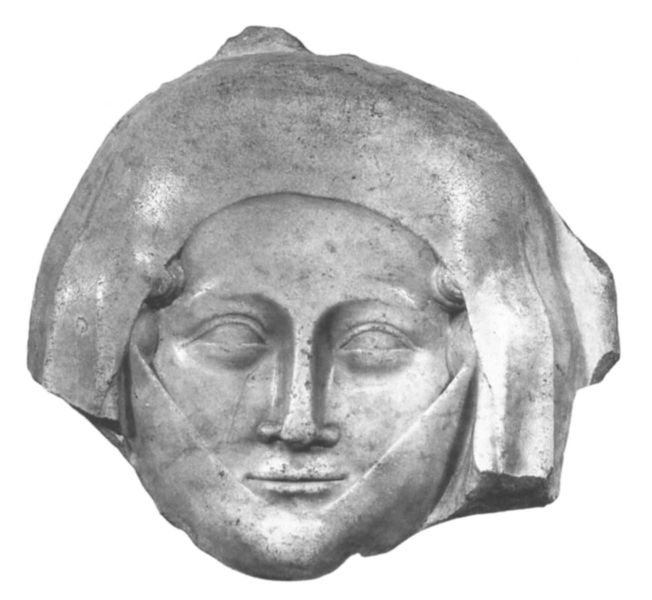
Titel: Frauenbildnis, Detail eines Gisants
Institution: Arras, Musée des Beaux-Arts
Schlagwörter: kopf, frau, hut, marmor, mund, nase, dame, schleier, tuch, alt, augen, gesicht, haupt, mensch, stein, bildnis, auge, figur, person, lippen, locken, skulptur, lächeln, weiblich, büste, elisabeth, maria, abbildung, totenmaske, bedeckung, frauenkopf, frauengesicht, marmorskulptur, steinskulptur, kopfschmuch